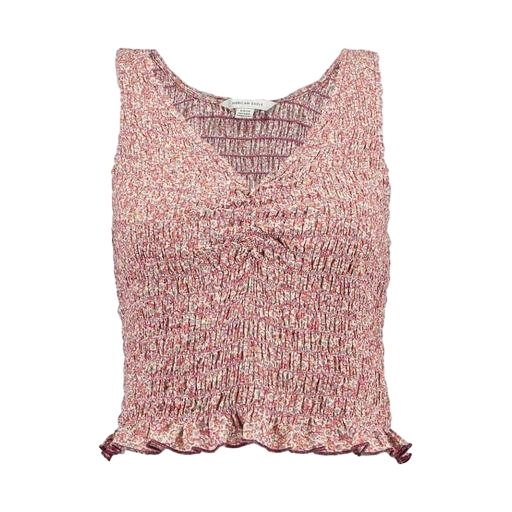
multicolor v-neck top only macy, multicolor ditsy floral crop top, multicolor floral-print t-shirt only macy, white background